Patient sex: M
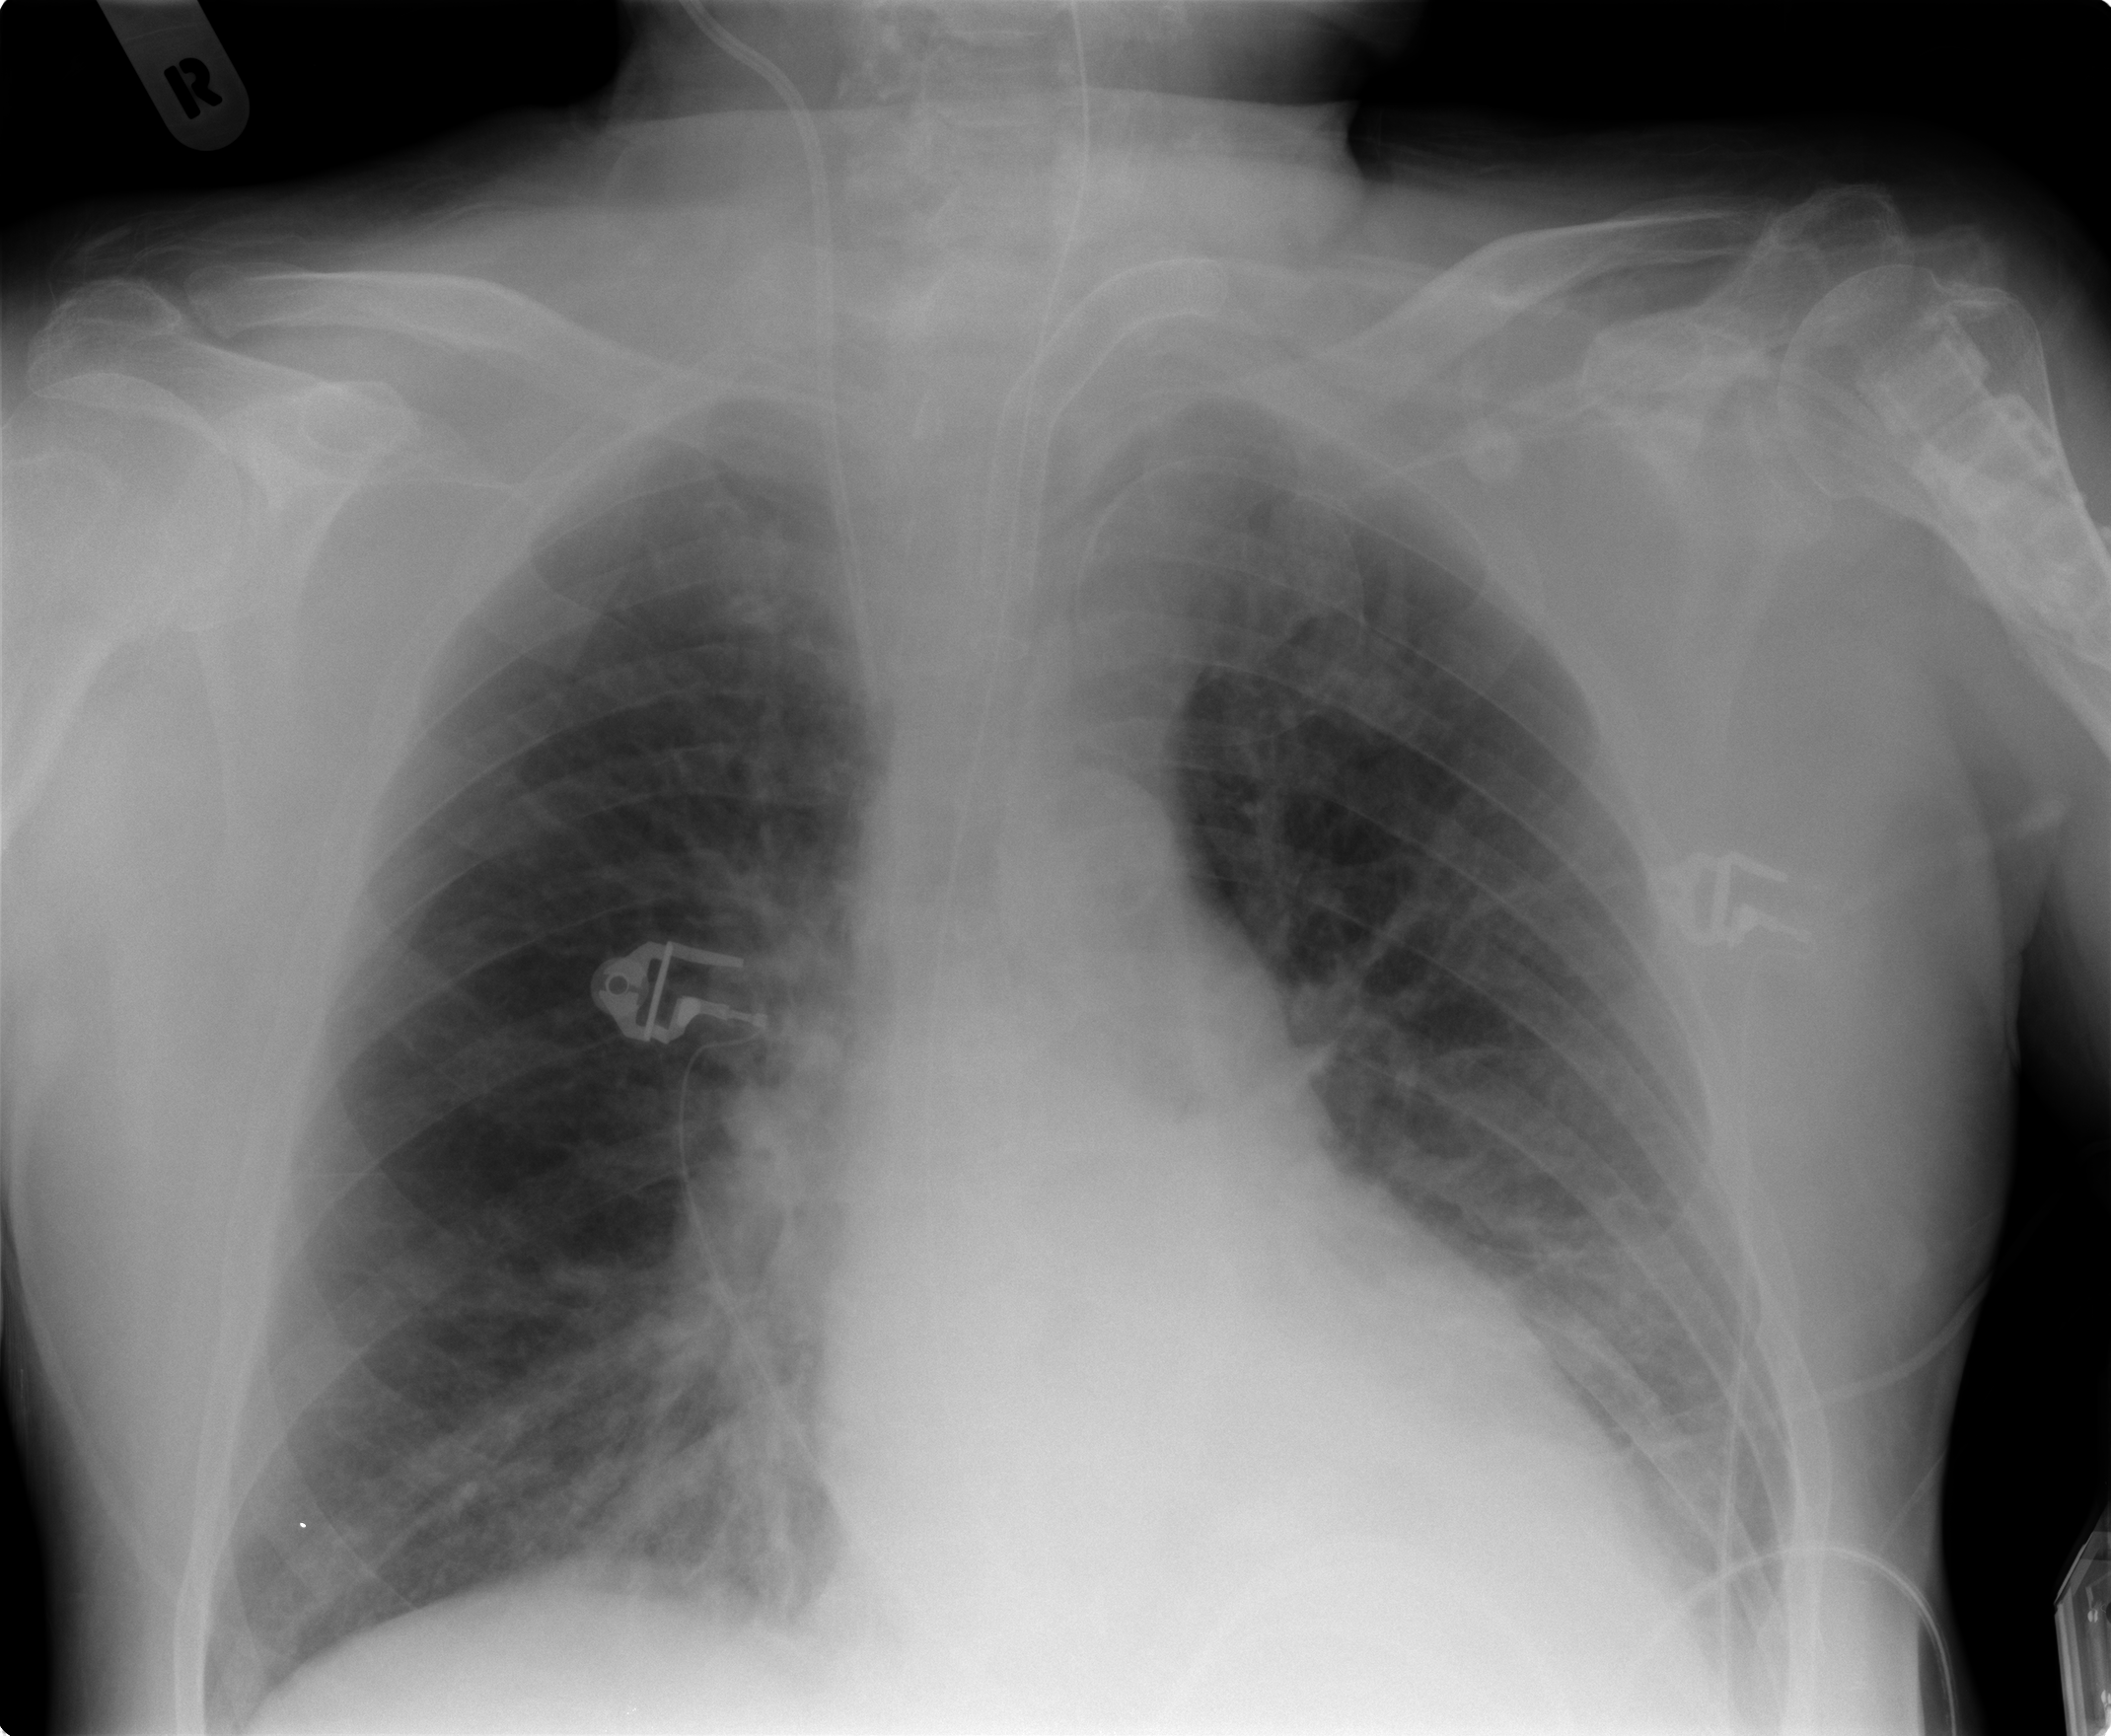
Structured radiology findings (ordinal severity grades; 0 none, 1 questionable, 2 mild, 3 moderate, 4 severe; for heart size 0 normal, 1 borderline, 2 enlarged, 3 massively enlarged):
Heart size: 2
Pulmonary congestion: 2
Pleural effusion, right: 0
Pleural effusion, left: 1
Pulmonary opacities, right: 2
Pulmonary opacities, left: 0
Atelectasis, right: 2
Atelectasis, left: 2